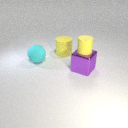
large cyan rubber sphere in front of large yellow rubber cylinder